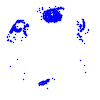
Particle: pion